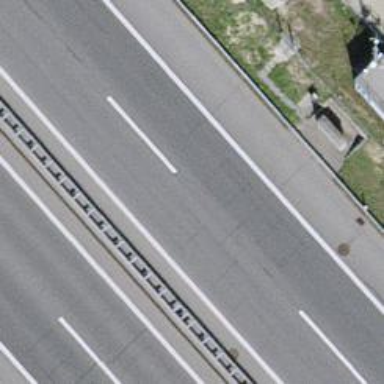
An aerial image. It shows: View of motorway.